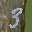
Label: 3